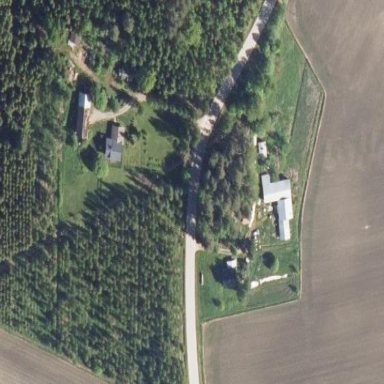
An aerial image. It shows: Farmyard area.